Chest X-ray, AP view. Patient: 35 years old, sex M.
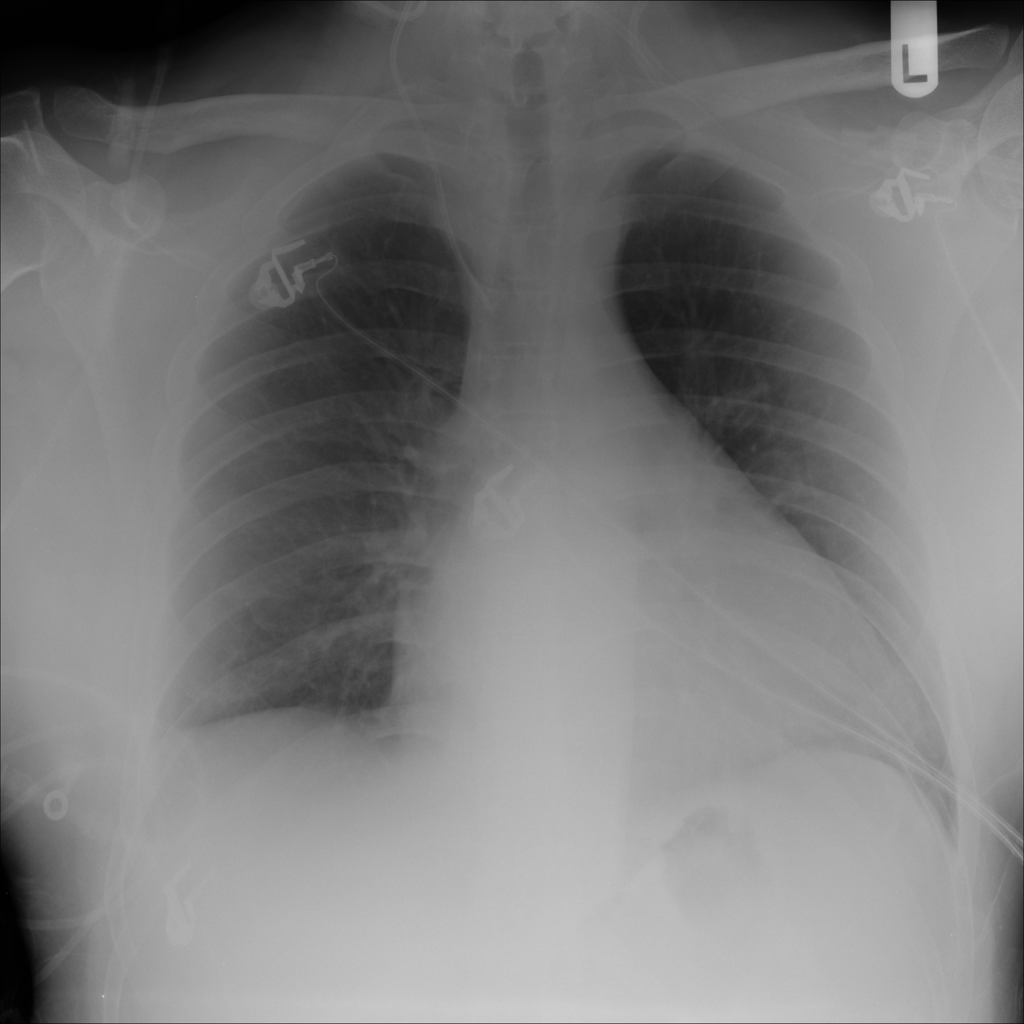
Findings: Infiltration